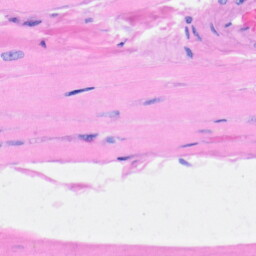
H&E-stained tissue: Heart